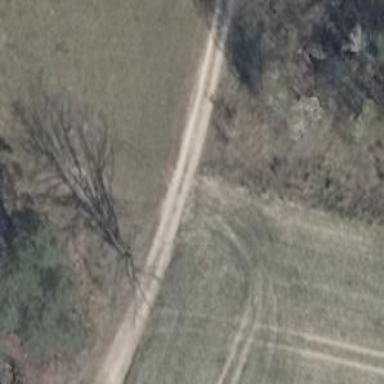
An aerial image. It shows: Compacted track with grade2 level.